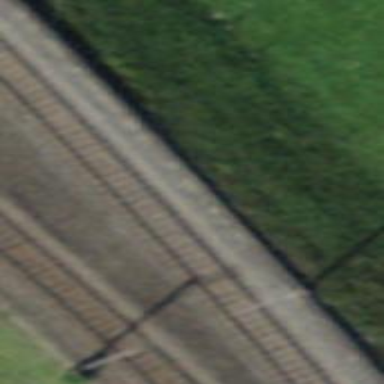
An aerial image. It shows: Railway track with contact lines for electrification.